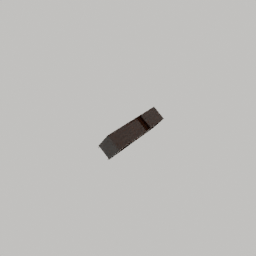
Label: furniture